Question: I'm trying to visualize Dijkstra's Algorithm in python where each node is a square - see picture below. but something feels a bit off.
I compared the result of the shortest path with standard A* and im not getting exactly the same path.
I think my code is off but I don't realize how exactly.
I'm using PriorityQueue
grid is a List of lists of objects -
each object represents a cube on the screen-
draw - draws the grid onto screen
the code inside ** -code- ** is the part I edited after posting the question.
'''
def dijkstra_algorithm(grid, start, end):
# set up dist (distance to start) with infinity
dist = {elem: float("inf") for row in grid for elem in row}
# distance from start to start is 0.
dist[start] = 0
# set up prev dict - prev[V] = U - represents that the shortest current path to X is through U
prev = {}
# create Priority Queue based on distance from origin and insert start to PQ
PQ = PriorityQueue()
counter = 0
# create hash table to check if element is inside PQ.
PQ.put((0, counter, start))
PQ_hash = {start}
# insert every elem except start into PQ with distance infinity
for row in grid:
for elem in row:
if elem != start:
PQ.put((dist[elem],**float("inf")**, elem))
PQ_hash.add(elem)
# iterate untill PQ is empty
while not PQ.empty():
current = PQ.get()[1] # get element with min distance - index 1 in (dist[elem], elem)
# if what's left is infinitly far - there is no path from start to end
if dist[current] == float('inf'):
return False
PQ_hash.remove(current) # remove element from Hash table (PQ.get removes elem from PQ)
current.set_closed() #(color - red)
draw_func() #(draw the grid)
if current == end: #end node found
reconstruct_path(prev, current, draw_func) #draw path from end to start
end.set_end()
start.set_start()
return True # found
#iterate over all neighbors of current node
for neighbor in current.neighbors:
# if neighbor inside PQ
if neighbor in PQ_hash:
#calculate distance if we go to neighbor through current (+1 distance)
alt = dist[current] + 1
#if quicker - update
if alt < dist[neighbor]:
dist[neighbor] = alt
prev[neighbor] = current
**counter += 1 **
PQ.put((dist[neighbor],**counter**, neighbor))
neighbor.set_open() #color green
draw_func() #draw the grid
#path not found
return False
'''
I think it has something to do with the fact that im Adding into PQ instead of editing, but I'm not sure.
Also, I'm sorry about the lack of PEP8, I've tried to comment my thoughts as I went I hope it's understandable.

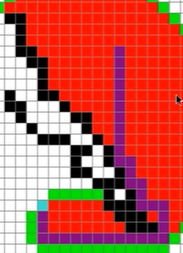
Answer: Adding a counter to the elements that go into the PQ sorts everything out. PQ.put((0, counter, start)), the counter starts at zero at the beggining of the program, and each time we put an element into the PQ (the last if statement) we increment the counter, thus reducing the priority.